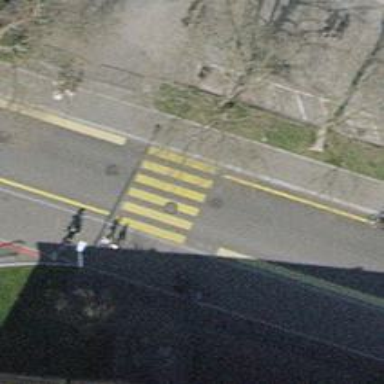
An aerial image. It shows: Tertiary road with asphalt surface and cycle lane.